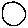
Label: circle